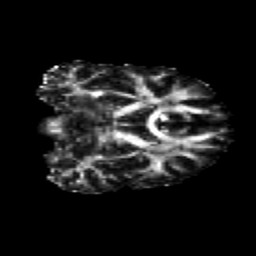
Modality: FA
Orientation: coronal
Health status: healthy
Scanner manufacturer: siemens
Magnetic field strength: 3 T
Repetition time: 12 s
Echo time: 0.092 s